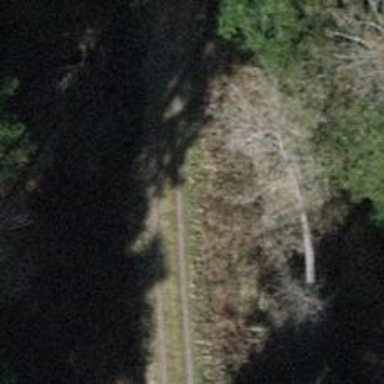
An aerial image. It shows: Track with grade 4 track type.